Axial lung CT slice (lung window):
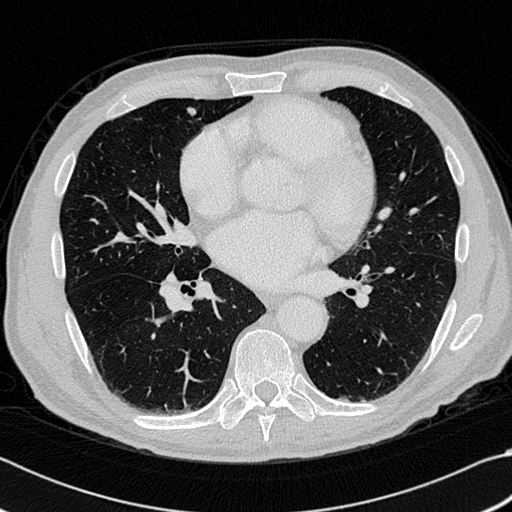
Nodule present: yes
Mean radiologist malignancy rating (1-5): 2.5